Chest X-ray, AP view. Patient: 59 years old, sex F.
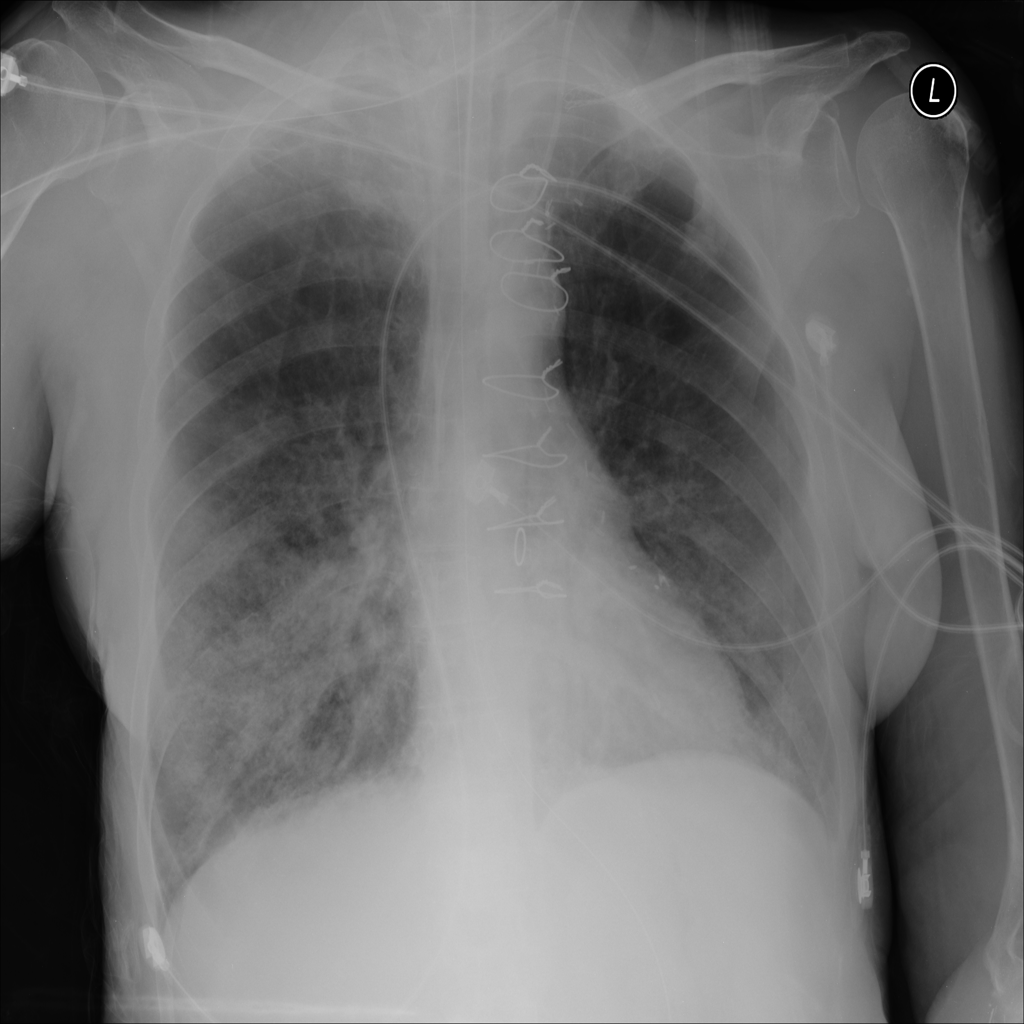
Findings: Infiltration